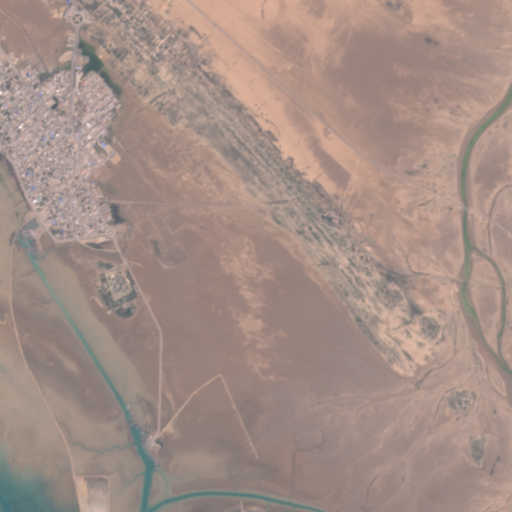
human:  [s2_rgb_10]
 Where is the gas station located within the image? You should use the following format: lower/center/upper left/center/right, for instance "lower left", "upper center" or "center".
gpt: The gas station is located in the upper left of the image.
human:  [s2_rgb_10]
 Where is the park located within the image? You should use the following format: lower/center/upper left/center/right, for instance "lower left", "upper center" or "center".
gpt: The park is located in the upper left of the image.
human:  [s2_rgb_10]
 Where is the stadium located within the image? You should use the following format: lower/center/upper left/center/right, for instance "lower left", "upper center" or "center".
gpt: The stadium is located in the upper left of the image.
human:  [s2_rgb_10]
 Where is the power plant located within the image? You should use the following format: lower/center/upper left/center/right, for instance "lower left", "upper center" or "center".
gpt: There is no power plant in the image.